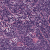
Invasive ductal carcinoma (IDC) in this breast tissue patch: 0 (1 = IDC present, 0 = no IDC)